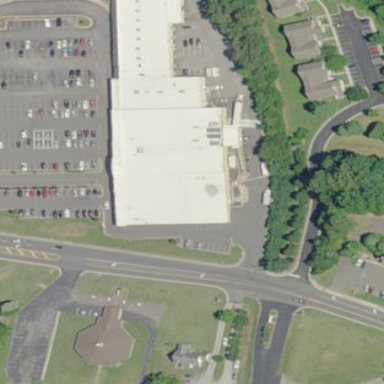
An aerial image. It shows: Retail building housing supermarket.